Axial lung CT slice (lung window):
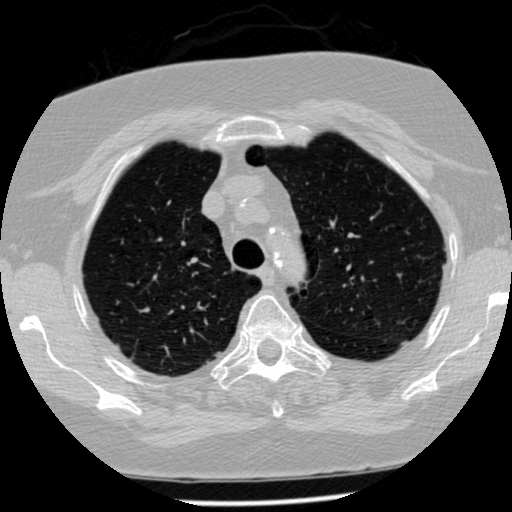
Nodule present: no